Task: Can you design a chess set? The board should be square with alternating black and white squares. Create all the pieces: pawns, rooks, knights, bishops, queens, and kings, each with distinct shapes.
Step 1601:
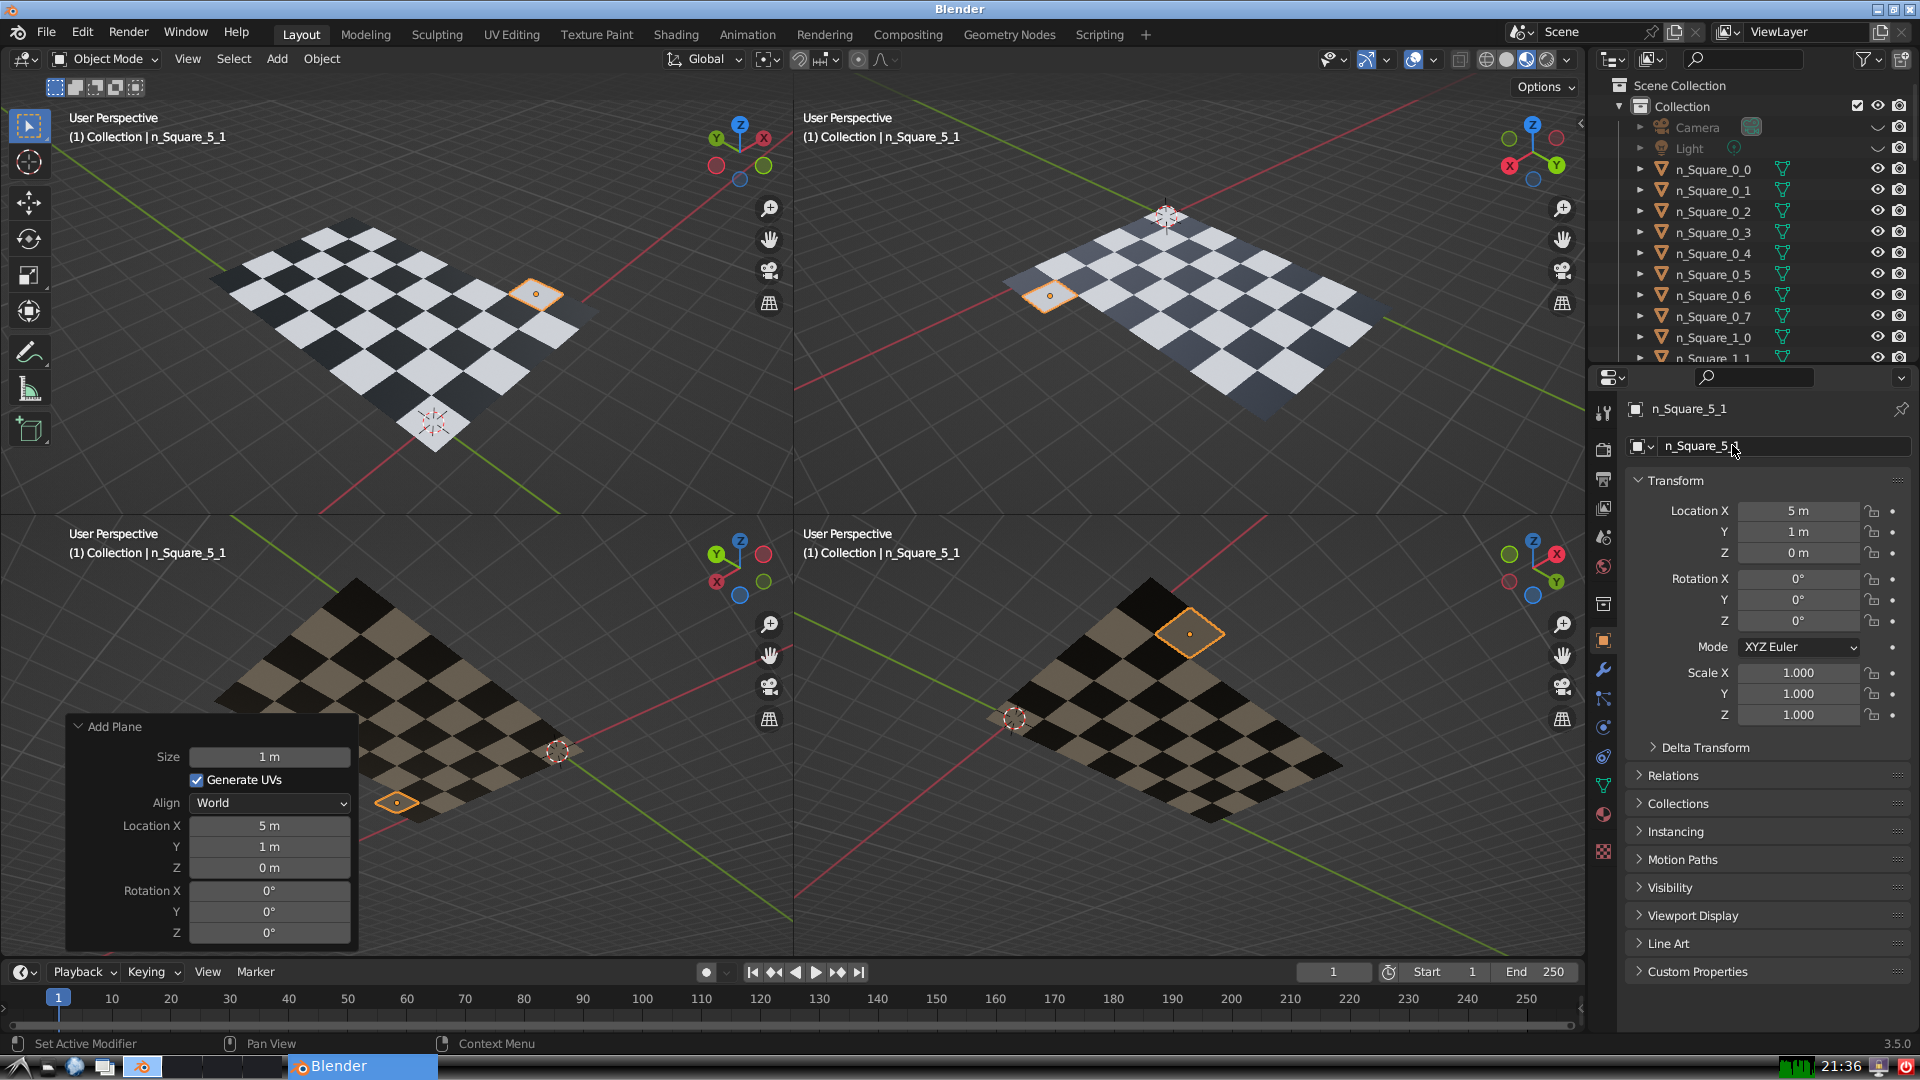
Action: {"mouse_move": [1603, 815]}